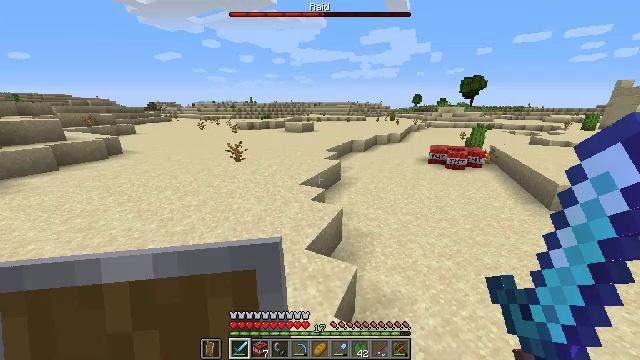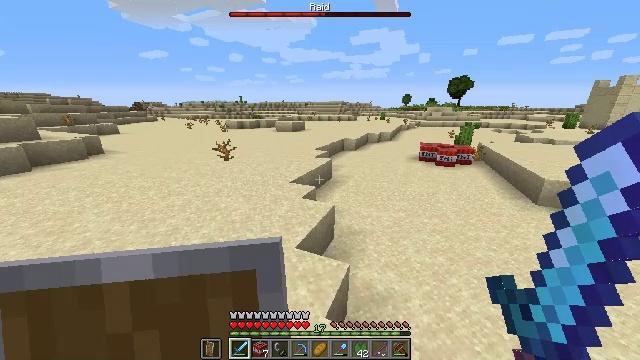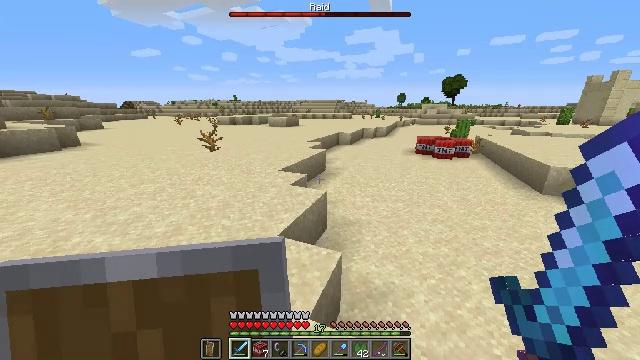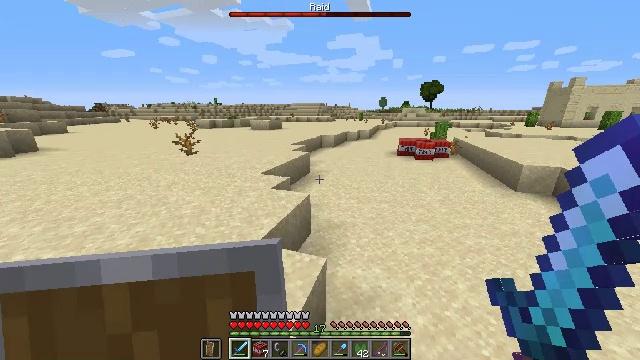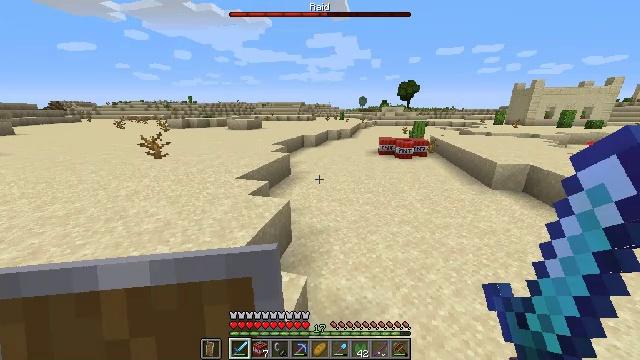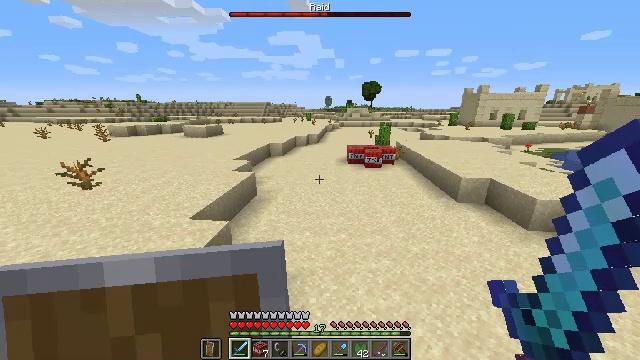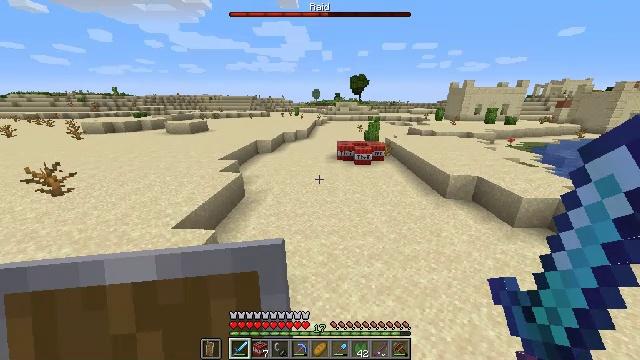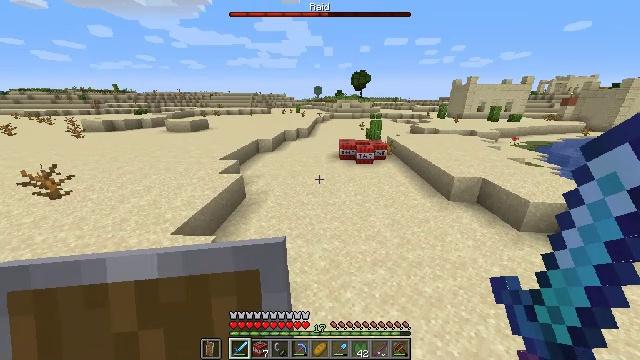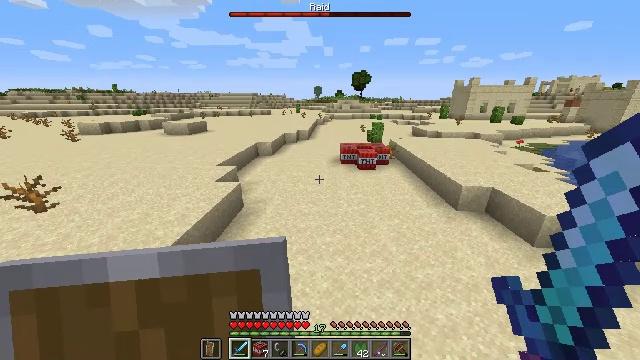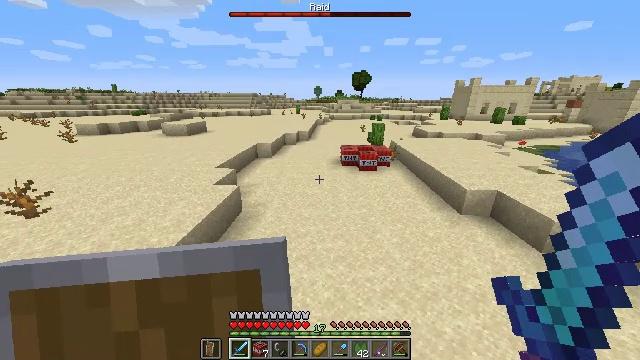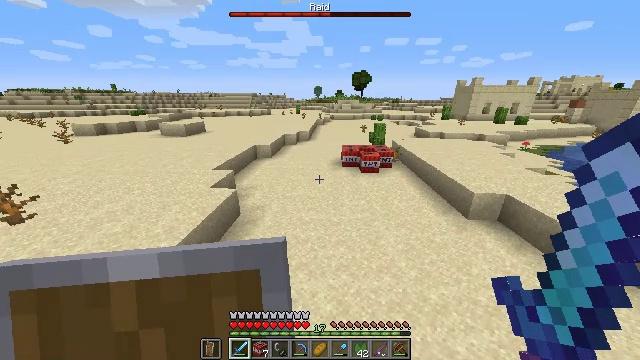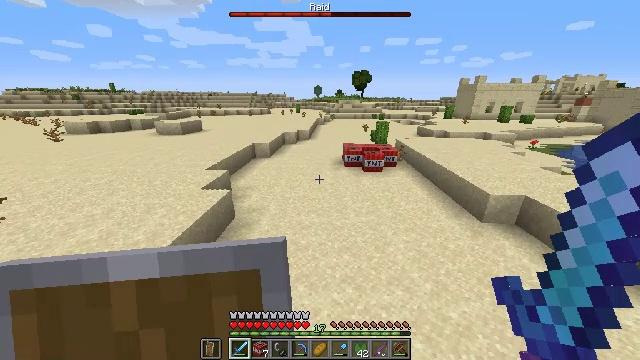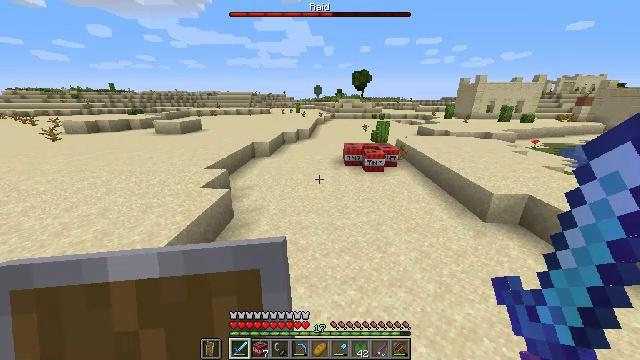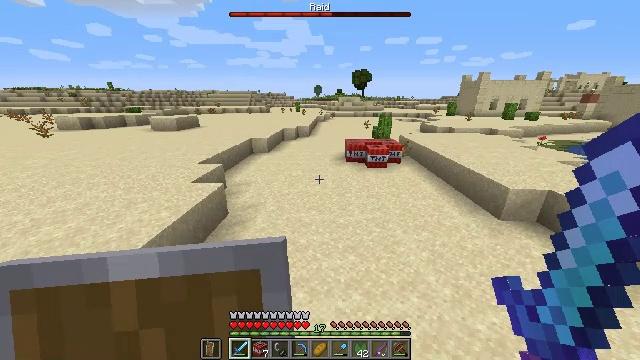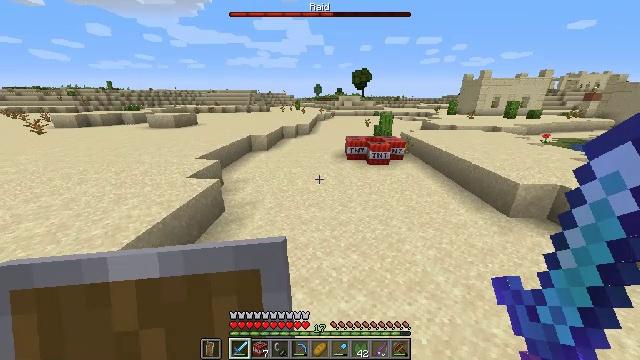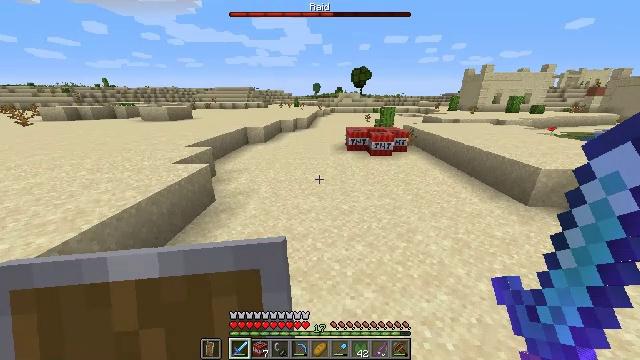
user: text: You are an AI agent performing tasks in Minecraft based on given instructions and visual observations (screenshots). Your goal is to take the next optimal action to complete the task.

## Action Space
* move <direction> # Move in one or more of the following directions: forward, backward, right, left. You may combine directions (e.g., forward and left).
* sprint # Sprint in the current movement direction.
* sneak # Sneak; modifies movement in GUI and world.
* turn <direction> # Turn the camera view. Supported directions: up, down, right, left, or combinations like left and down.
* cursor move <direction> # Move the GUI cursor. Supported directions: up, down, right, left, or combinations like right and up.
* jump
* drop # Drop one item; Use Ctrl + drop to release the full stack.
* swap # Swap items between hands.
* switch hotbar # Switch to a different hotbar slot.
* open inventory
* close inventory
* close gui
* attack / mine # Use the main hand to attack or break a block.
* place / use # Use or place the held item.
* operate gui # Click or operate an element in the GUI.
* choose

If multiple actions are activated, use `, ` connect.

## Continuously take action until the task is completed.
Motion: motion action
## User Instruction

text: Attack the TNT to mine it.
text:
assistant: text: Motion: move forward and move right, turn right, jump
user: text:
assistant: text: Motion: move forward and move right, turn right, jump
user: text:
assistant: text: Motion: move forward, turn right, jump
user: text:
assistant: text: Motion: move forward, turn right, jump
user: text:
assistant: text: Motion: move forward, turn right, jump
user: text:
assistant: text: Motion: move forward, turn right and down, jump
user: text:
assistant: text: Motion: move forward, jump
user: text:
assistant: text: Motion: move forward, jump
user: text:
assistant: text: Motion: move forward, jump
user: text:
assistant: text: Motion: move forward, jump
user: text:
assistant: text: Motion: move forward, jump
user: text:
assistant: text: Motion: move forward, jump
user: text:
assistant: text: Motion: move forward, jump
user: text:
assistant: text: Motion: move forward, jump
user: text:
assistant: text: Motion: move forward, jump
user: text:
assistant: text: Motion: move forward, turn right and up, jump
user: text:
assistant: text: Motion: move forward, turn right and up, jump
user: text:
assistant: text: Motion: move forward, turn right, jump
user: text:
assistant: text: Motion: move forward, turn right, jump
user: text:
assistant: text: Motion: move forward, jump
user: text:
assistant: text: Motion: move forward, jump
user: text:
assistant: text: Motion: move forward, turn right, jump
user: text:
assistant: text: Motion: move forward, turn right and up, jump
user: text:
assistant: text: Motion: move forward, turn right, jump
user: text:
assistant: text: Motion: move forward, jump
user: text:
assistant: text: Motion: move forward
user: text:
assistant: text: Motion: move forward
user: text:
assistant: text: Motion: move forward
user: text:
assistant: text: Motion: move forward
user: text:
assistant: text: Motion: move forward